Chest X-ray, PA view. Patient: 58 years old, sex F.
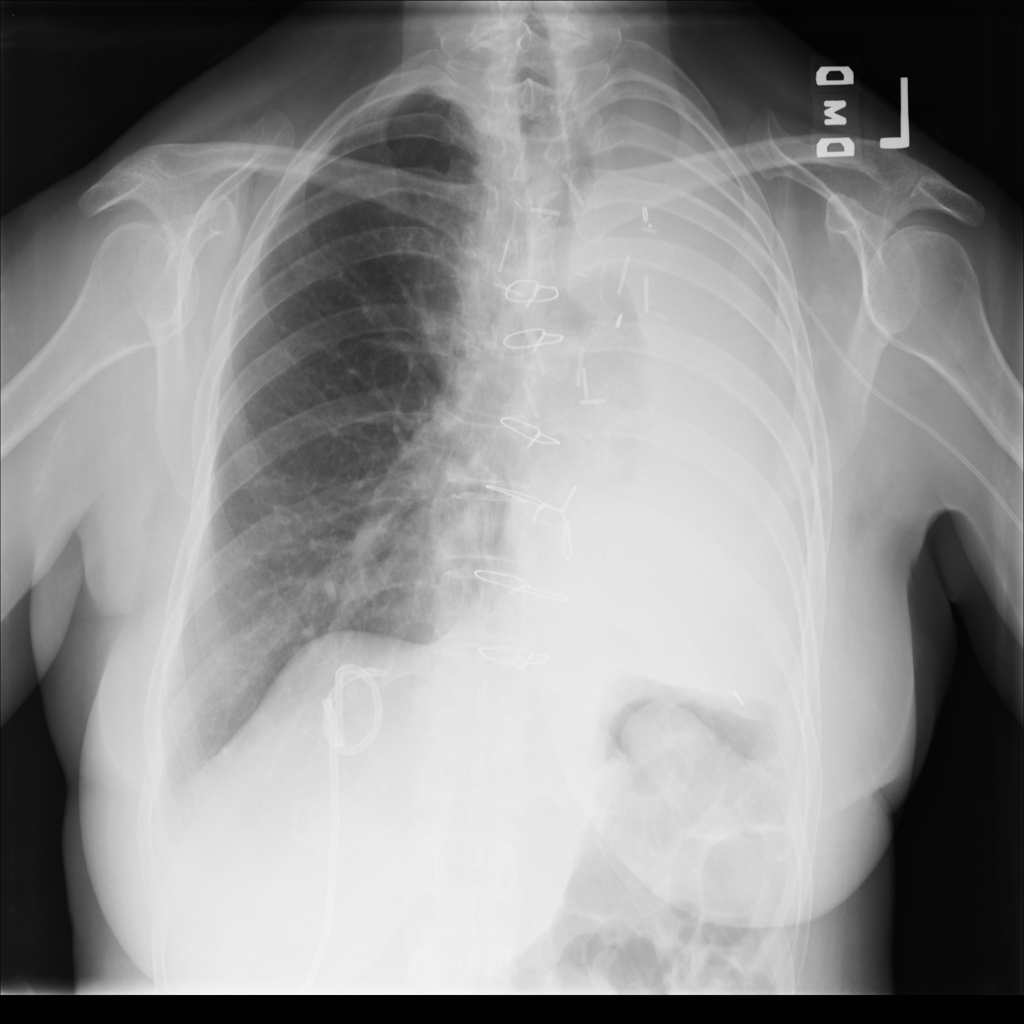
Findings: No Finding